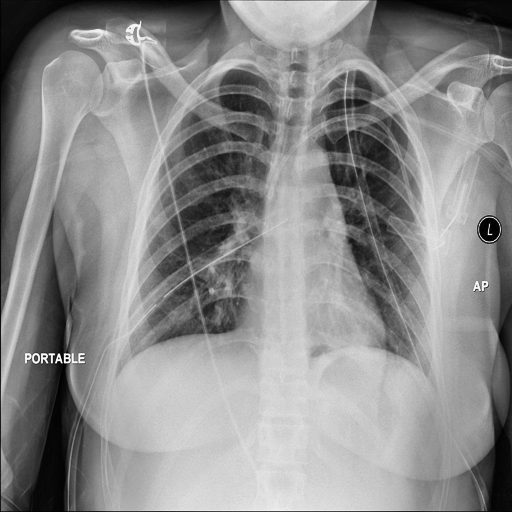
Finding: NORMAL